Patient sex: F
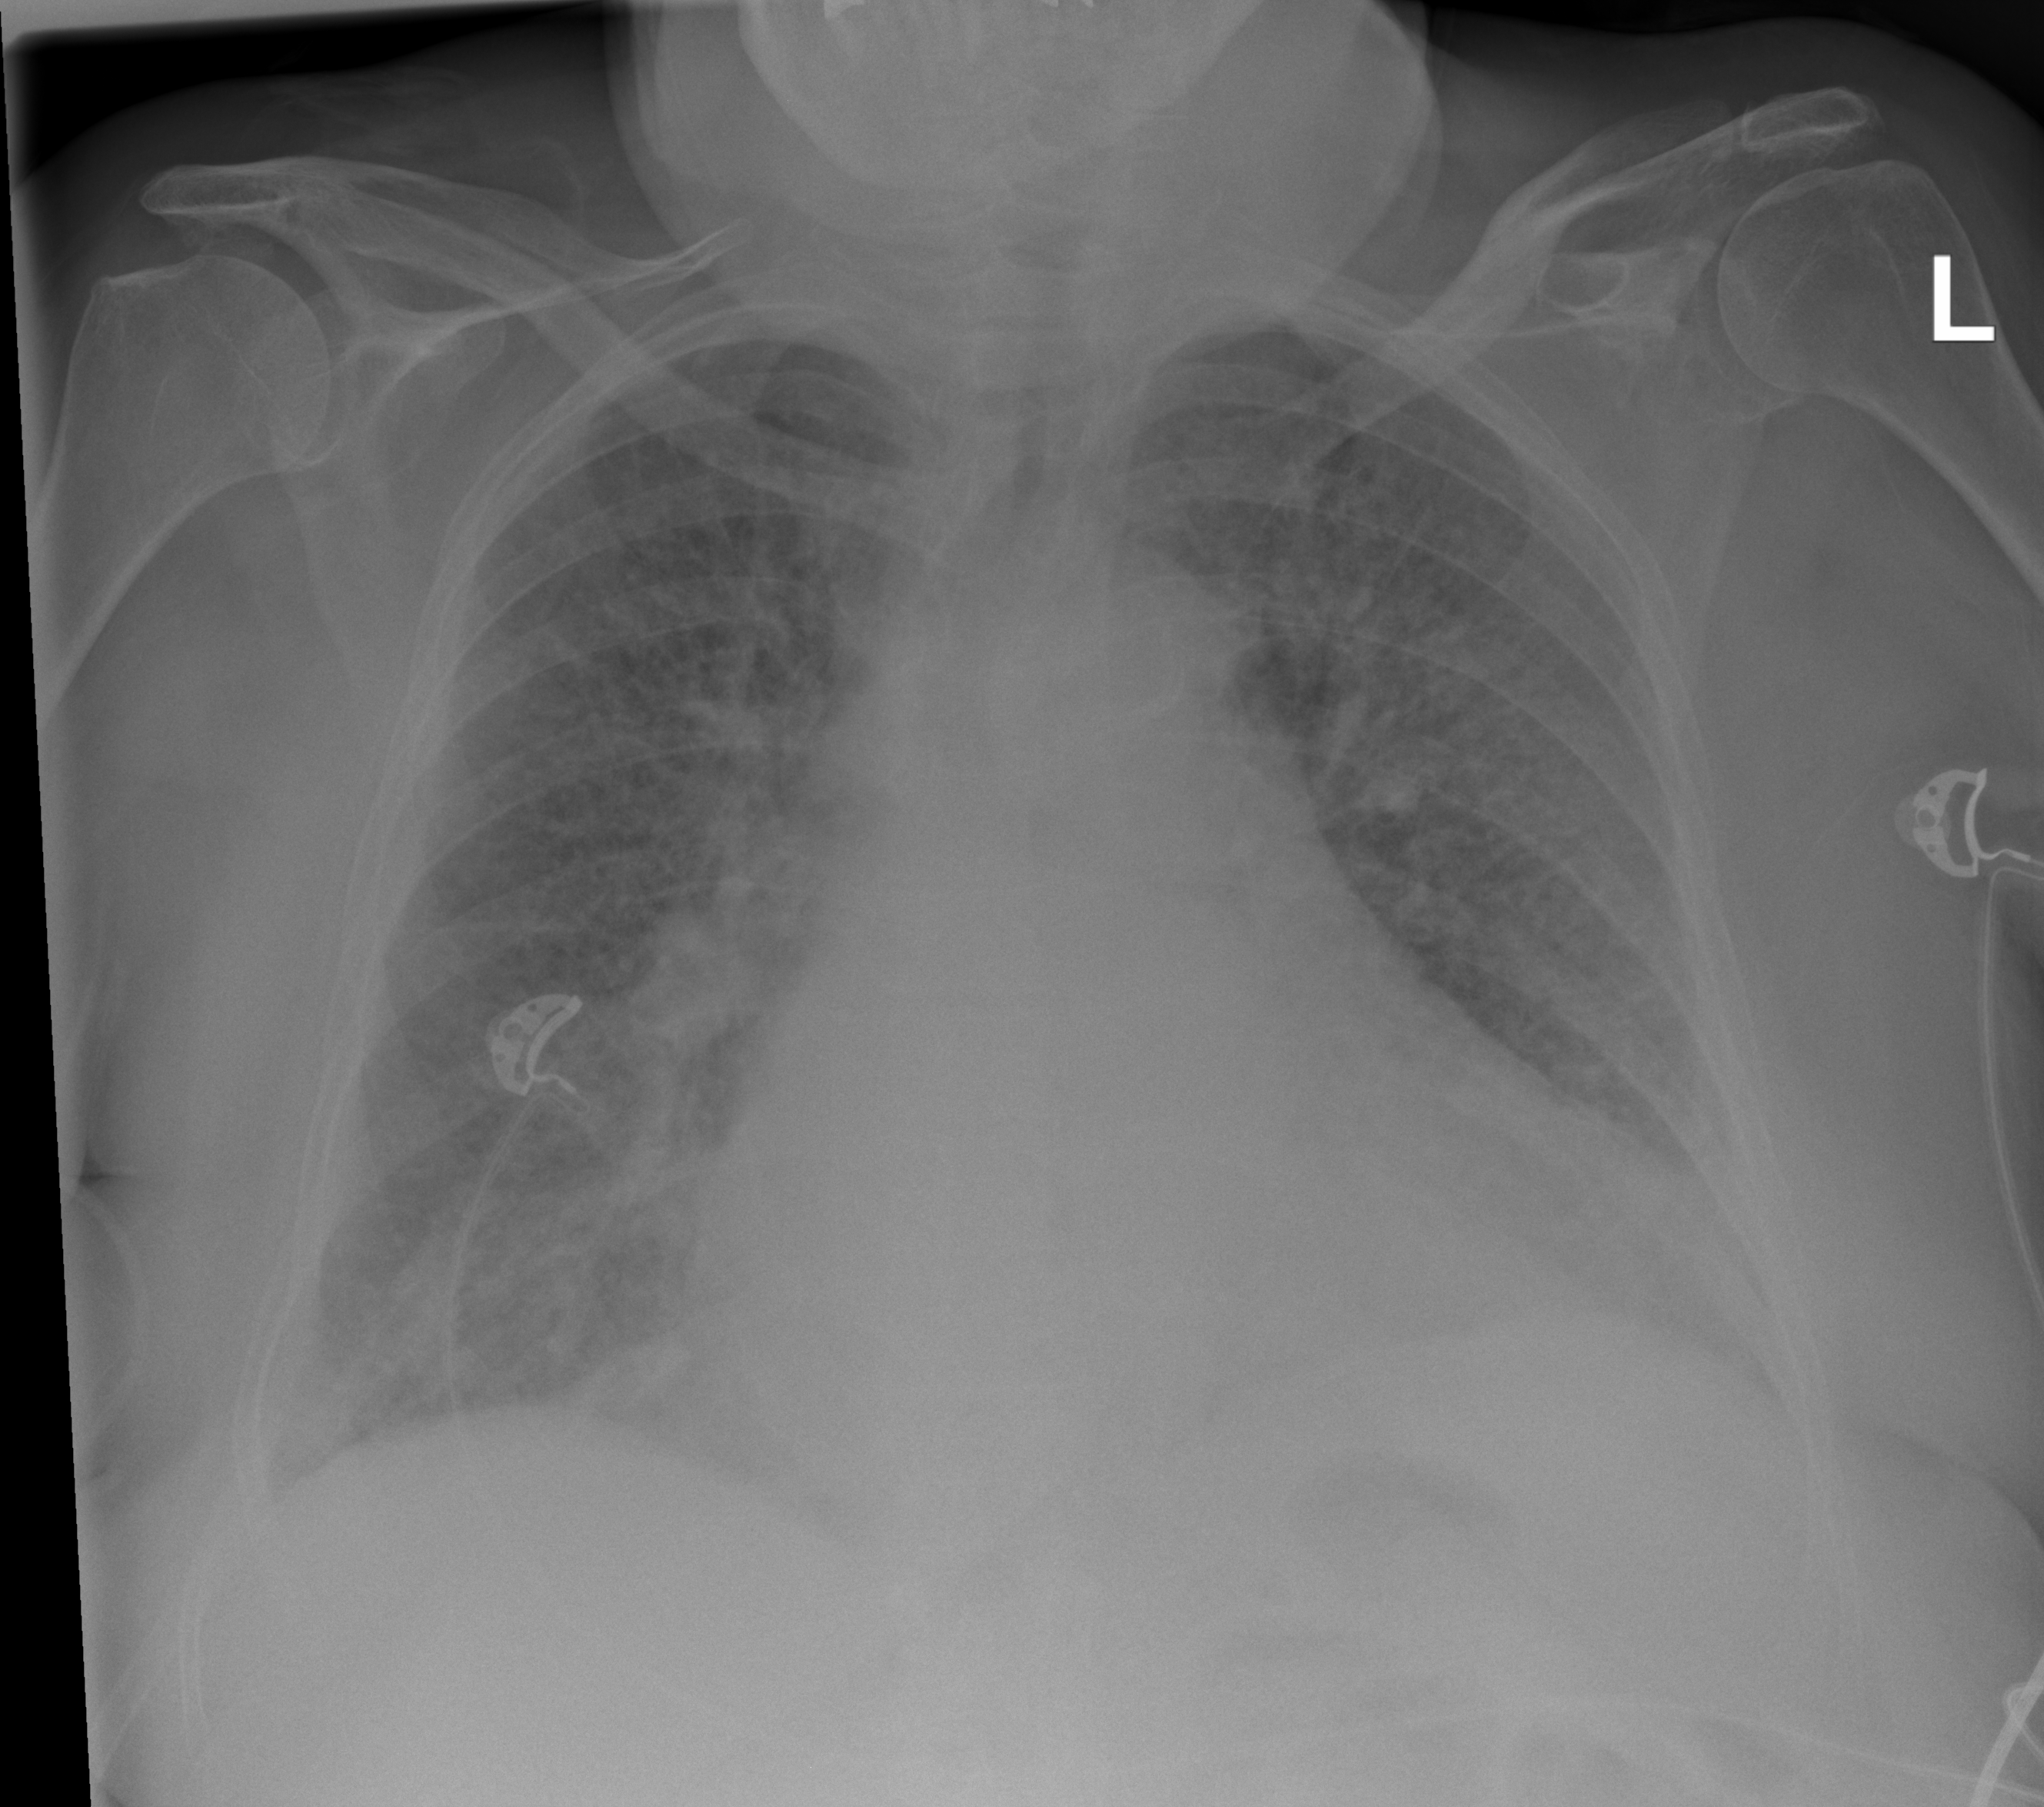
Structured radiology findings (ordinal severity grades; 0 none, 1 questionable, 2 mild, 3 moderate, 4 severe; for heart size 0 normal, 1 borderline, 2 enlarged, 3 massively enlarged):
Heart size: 2
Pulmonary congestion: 3
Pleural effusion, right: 0
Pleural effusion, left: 0
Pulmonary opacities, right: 3
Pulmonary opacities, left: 3
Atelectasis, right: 2
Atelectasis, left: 2